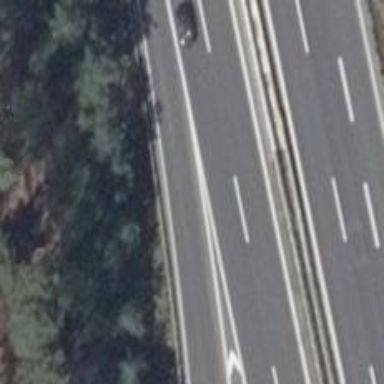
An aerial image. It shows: Motorway junction.